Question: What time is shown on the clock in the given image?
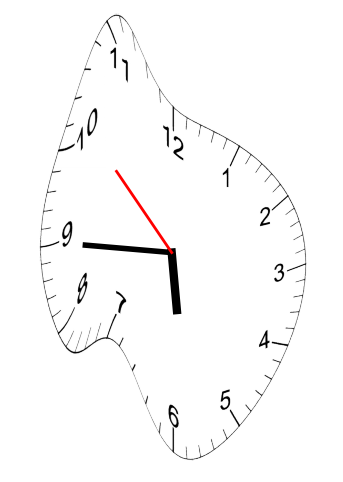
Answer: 05:44:52